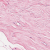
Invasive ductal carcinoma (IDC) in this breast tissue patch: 0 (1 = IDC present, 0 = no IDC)